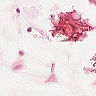
Metastatic tissue present: no